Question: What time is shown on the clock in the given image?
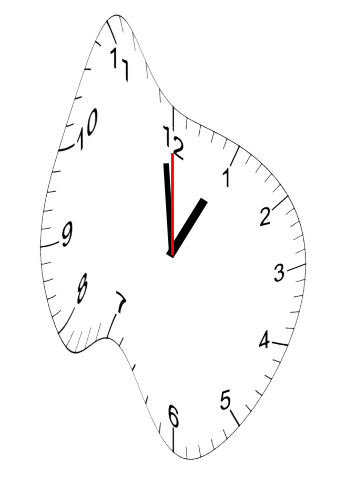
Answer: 12:59:00